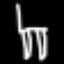
Label: chair